Field crop: maize
Growth stage: 2
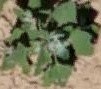
Species: chenopodium